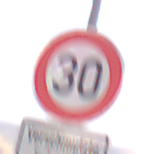
Verkehrszeichen: Geschwindigkeit30
Zusatzzeichen unten: HinweiseAufGefahrenDurchVerbaleAngabe4
Umgebung: Outdoor, Nature
Tageszeit: Midday
Wetter: PartlyCloudy
Licht: Natural
Jahreszeit: NotSpecified
Kontrast: HighContrast